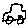
Label: car